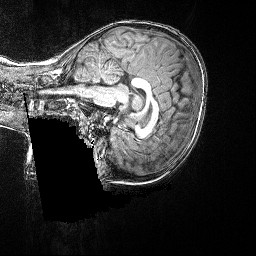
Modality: T1w
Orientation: sagittal
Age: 81
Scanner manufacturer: siemens
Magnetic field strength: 3 T
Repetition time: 2.5 s
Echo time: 0.00347 s